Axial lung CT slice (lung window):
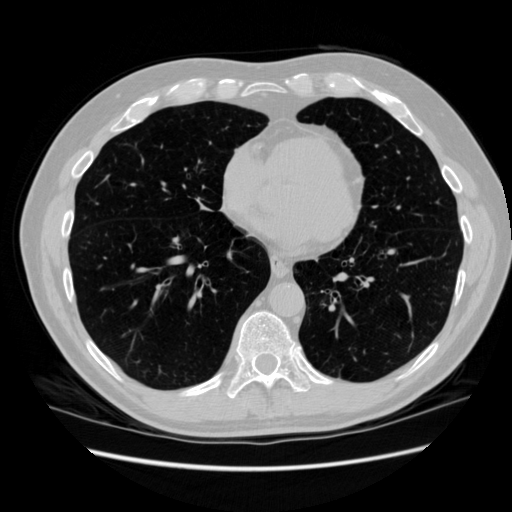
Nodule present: no